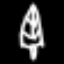
Label: leaf